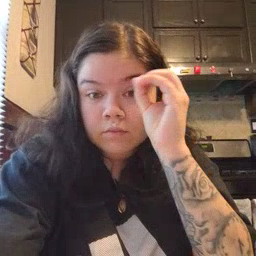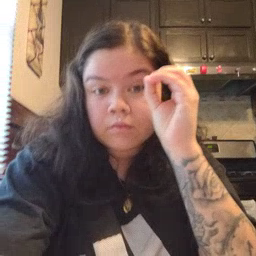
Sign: owl